Question: I have a little problem with my css when I'm using the data-icon attribute.
I used the :before property to do that and my icon is displayed on top of it and not on the left like I wanted.

CSS :
'''
[data-icon]:before {
font-family: 'icons';
content: attr(data-icon);
speak: none;
font-weight: normal;
-webkit-font-smoothing: antialiased;
}
'''
HTML:
'''
<ul class="tags" data-icon="&#x54;">
<li>Petrole</li>
<li>Gazoil</li>
<li>BP</li>
<li>Car</li>
</ul>
'''
Hope you can figured it out.
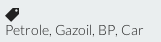
Answer: You can position icon absolutely relative to its element:
'''
[data-icon] {
padding-left: 20px; /* Horizontal space for icon and some gap. */
position: relative;
min-height: 14px; /* Height of icon. */
}
[data-icon]:before {
position: absolute;
left: 0;
top: 0;
}
'''
Another possible way is to use 'display: inline' or 'display: inline-block' for items and generated pseudoelement icon:
'''
[data-icon]:before,
[data-icon] > LI {
display: inline;
}
'''